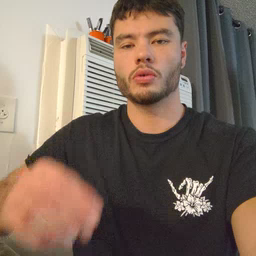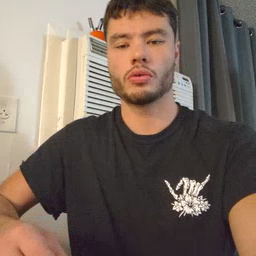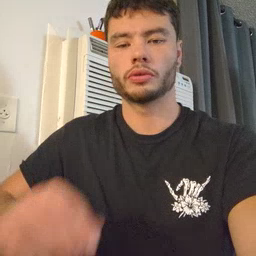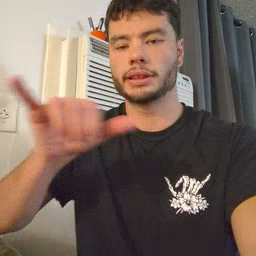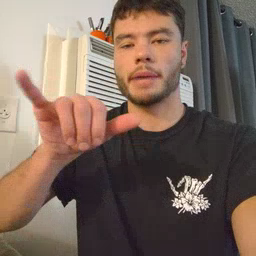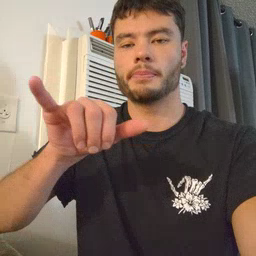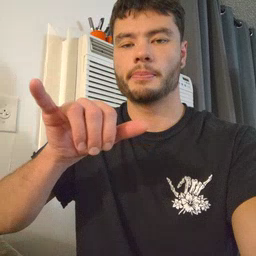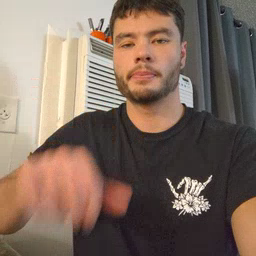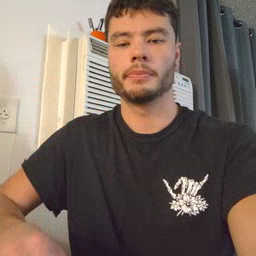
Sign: same